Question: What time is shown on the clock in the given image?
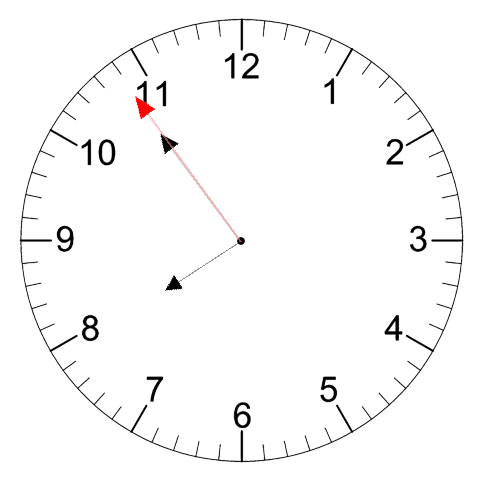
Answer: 07:53:54